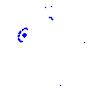
Particle: proton